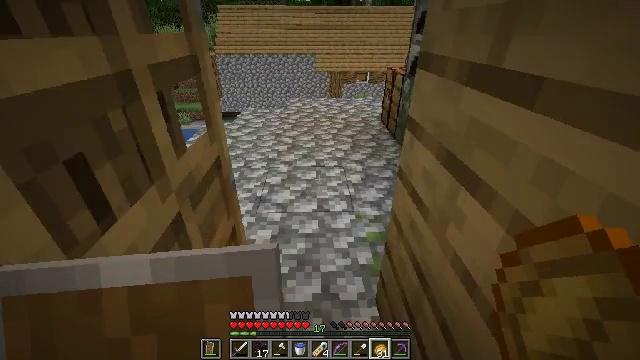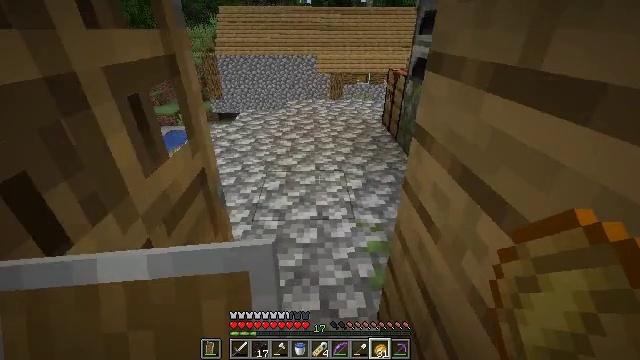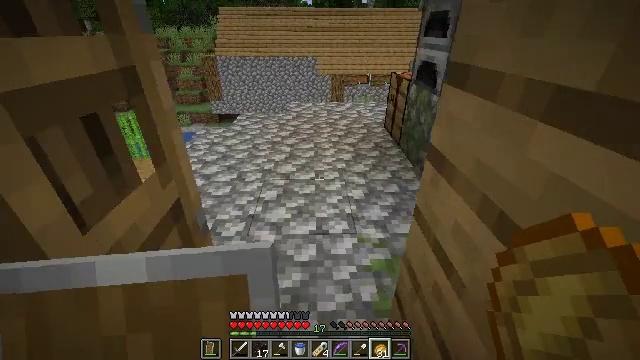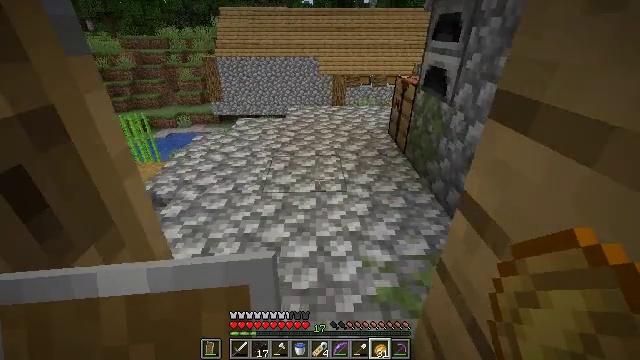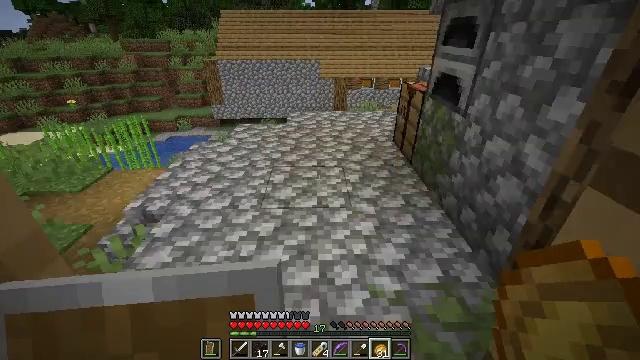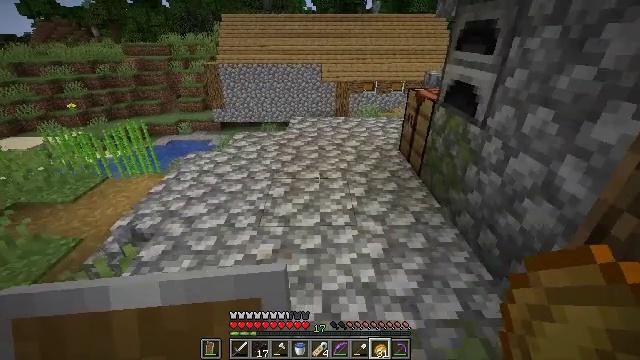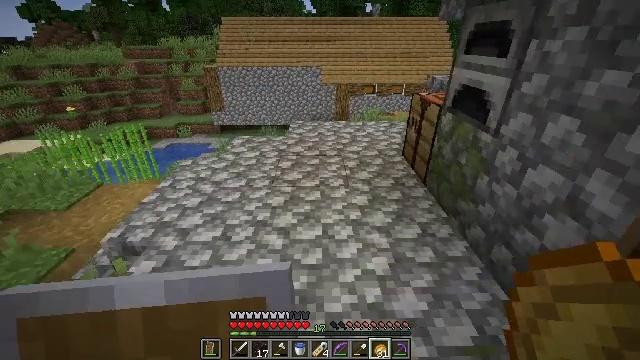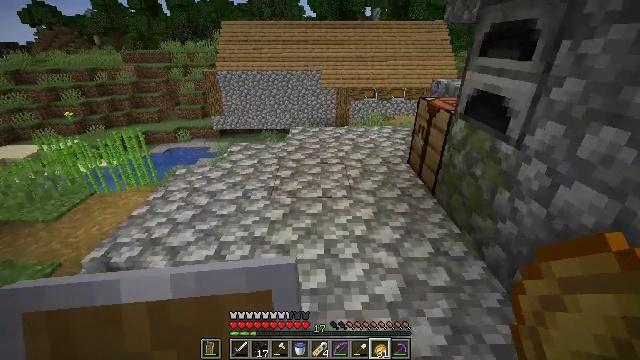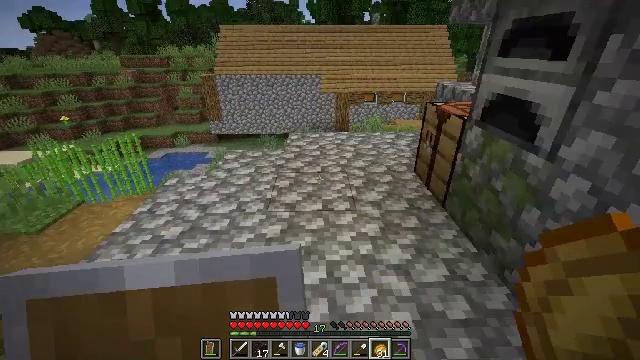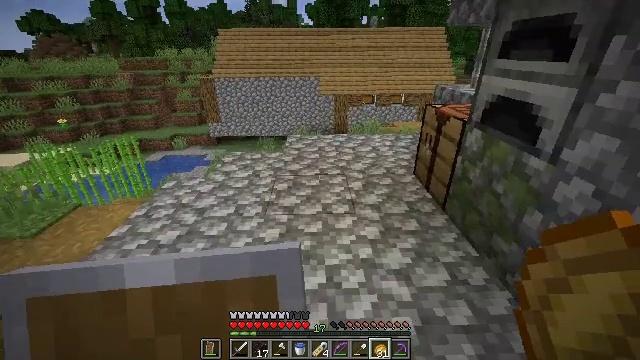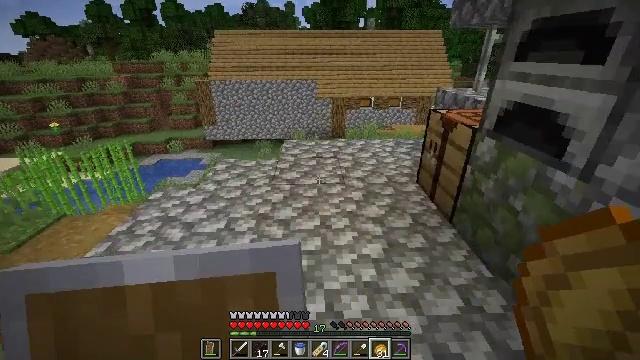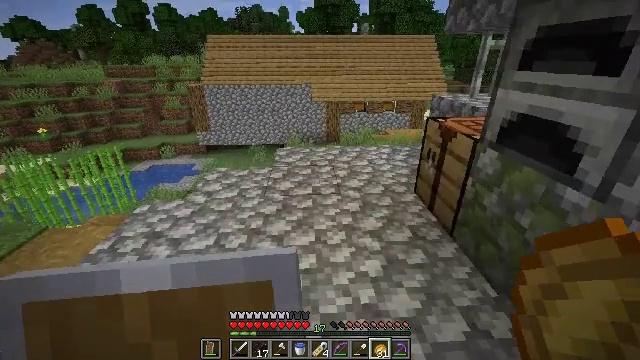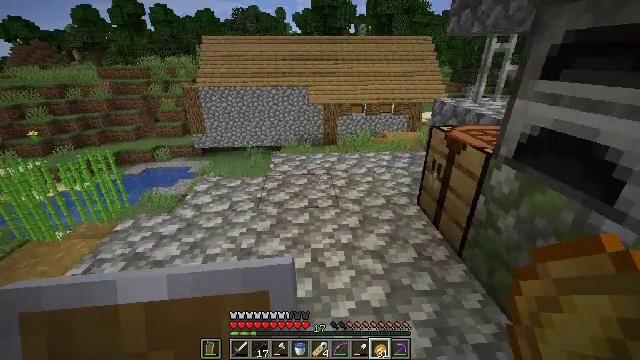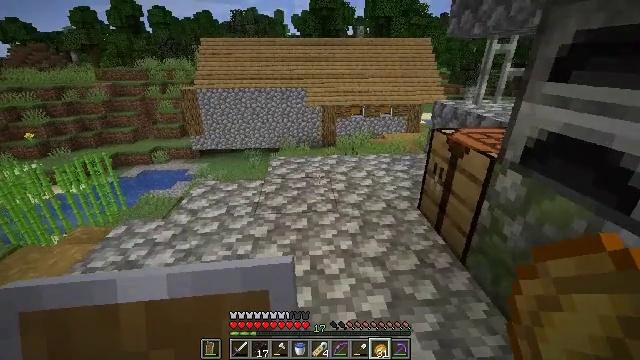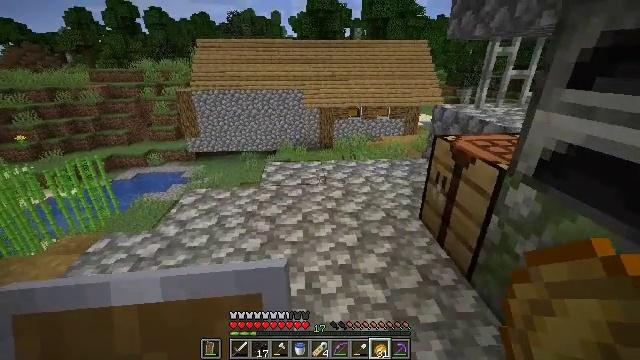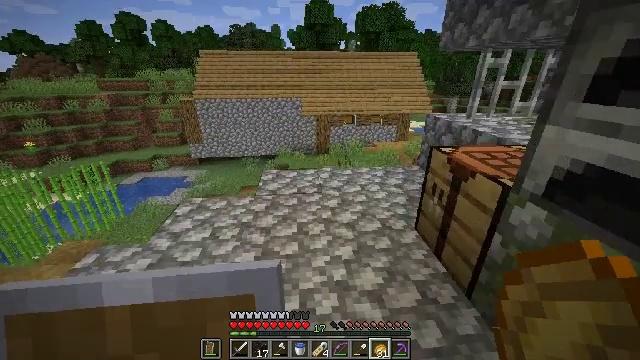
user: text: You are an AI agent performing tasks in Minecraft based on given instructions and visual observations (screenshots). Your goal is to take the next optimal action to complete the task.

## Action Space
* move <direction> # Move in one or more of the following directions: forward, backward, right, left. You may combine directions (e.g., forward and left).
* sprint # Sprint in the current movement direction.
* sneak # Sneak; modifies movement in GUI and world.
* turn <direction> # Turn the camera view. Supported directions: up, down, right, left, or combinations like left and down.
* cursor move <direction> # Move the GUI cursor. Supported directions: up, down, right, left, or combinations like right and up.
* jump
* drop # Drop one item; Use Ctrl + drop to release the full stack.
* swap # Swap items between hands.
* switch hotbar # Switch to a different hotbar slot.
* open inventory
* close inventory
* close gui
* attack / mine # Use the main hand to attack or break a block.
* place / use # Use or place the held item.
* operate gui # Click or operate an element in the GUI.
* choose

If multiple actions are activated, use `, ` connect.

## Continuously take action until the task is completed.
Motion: motion action
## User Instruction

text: Attack the chest to pick it up.
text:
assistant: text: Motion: move forward
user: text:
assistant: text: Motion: move forward
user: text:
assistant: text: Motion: move forward
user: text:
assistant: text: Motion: move forward
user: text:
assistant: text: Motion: move forward
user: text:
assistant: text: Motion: move forward
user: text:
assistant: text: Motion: move forward
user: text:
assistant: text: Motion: move forward
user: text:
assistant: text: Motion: move forward
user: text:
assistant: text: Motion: no_op
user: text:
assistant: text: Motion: move forward, turn right
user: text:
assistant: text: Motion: move forward
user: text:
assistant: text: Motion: no_op
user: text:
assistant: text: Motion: move forward
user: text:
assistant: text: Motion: move forward
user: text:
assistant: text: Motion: move forward
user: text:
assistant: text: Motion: move forward
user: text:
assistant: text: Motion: move forward
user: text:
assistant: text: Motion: move forward, turn right
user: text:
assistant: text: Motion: move forward, turn right
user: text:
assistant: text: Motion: move forward, turn right
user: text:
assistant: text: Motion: move forward, turn right
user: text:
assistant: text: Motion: move forward, turn right
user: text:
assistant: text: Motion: move forward, turn right
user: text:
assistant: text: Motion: move forward, turn right
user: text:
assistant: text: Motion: move forward, turn right
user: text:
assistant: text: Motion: move forward
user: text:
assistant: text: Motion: move forward
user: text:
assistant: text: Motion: move forward
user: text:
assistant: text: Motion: move forward